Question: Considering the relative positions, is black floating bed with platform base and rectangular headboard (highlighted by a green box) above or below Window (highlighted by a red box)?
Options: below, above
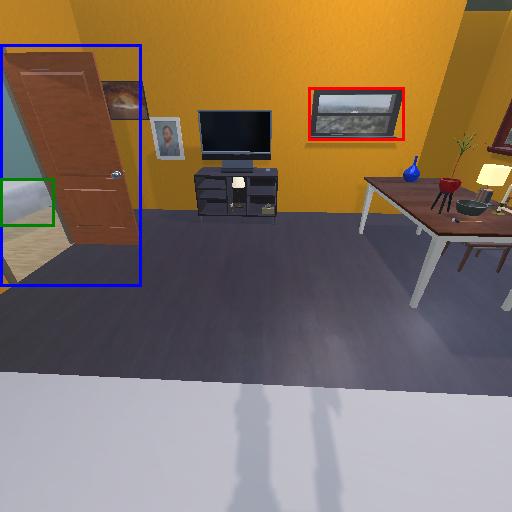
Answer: below